Interaction volume radius: 10 \u00c5
Interaction volume height: 15 \u00c5
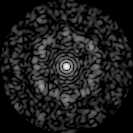
Disorder parameter: 0.7441